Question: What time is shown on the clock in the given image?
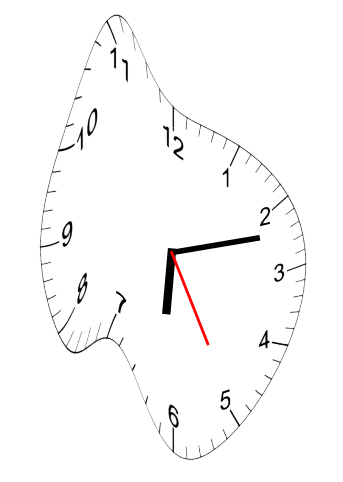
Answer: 06:12:25